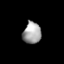
Tissue: lung
Cell type: Myeloid cells
Senescence score: 0.6162
Nuclear area (px): 384
Mean DAPI intensity: 162.951